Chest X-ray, AP view. Patient: 68 years old, sex M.
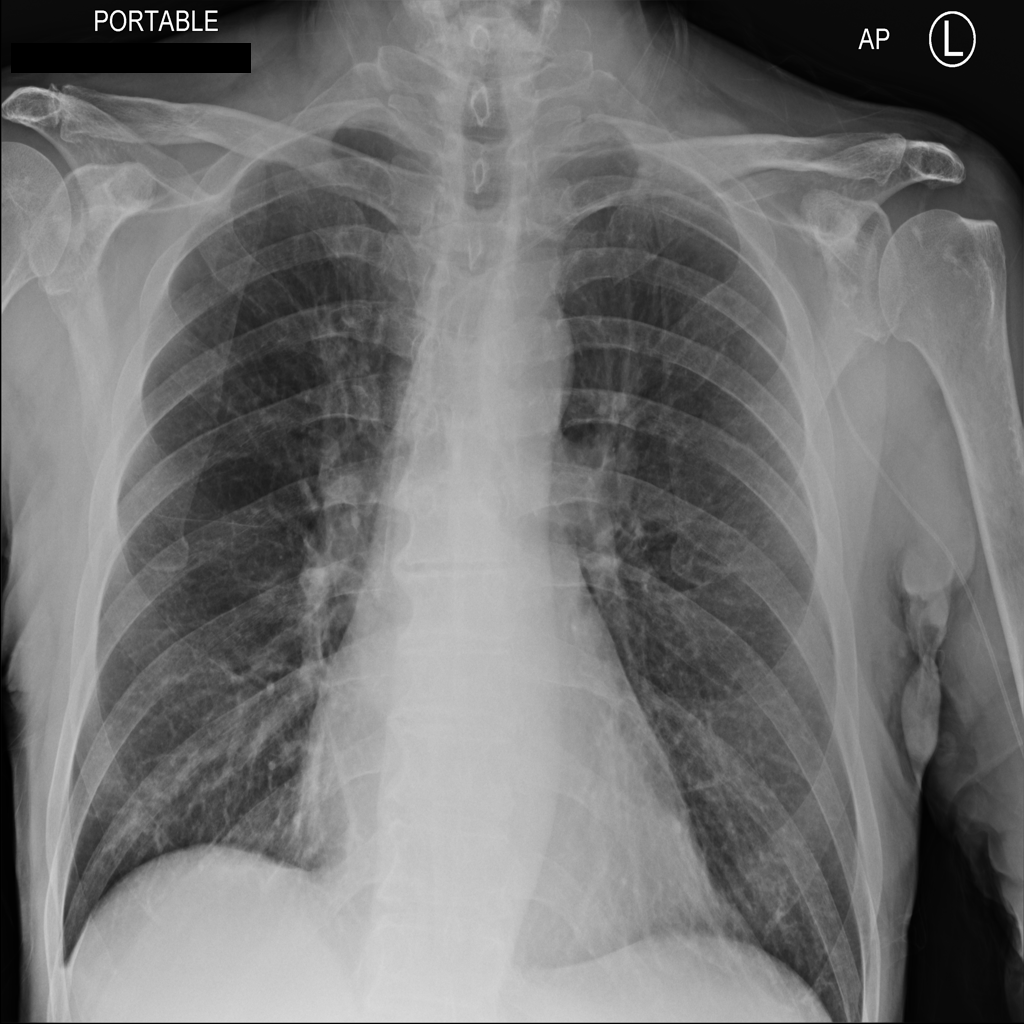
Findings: No Finding